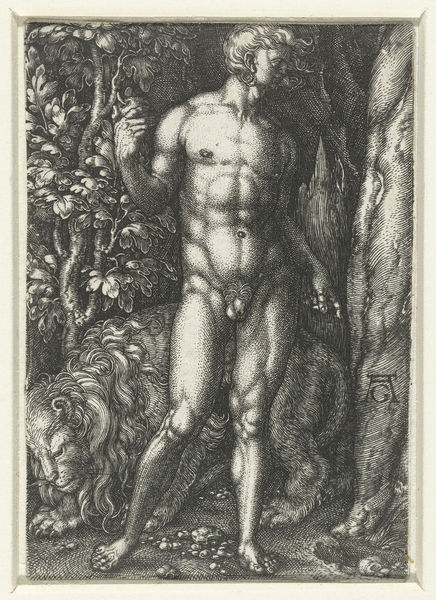
Titel: Adam
Künstler: Heinrich Aldegrever
Standort: Amsterdam
Institution: Rijksmuseum
Schlagwörter: akt, baum, blätter, hand, haut, laub, mann, nackt, äste, brust, skizze, zeichnung, blond, mensch, stamm, wind, pflanzen, wald, beine, fell, apfel, linien, muskeln, nabel, bauch, brustwarzen, geschlecht, adam, eva, penis, druck, schwarz weiß, holzstich, rinde, löwe, dürer, kupferstich, stick, albrecht, glied, nippel, g, nackt#mann, muskolos, bleistift